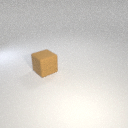
large brown rubber cube